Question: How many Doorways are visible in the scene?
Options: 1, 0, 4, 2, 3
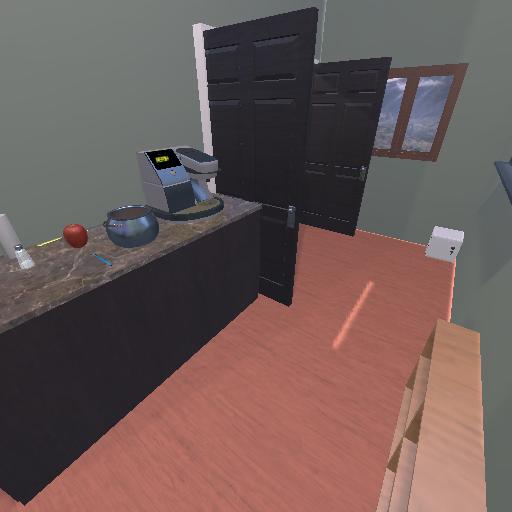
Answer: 1